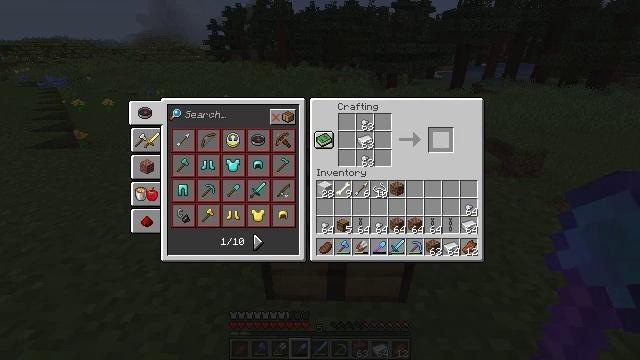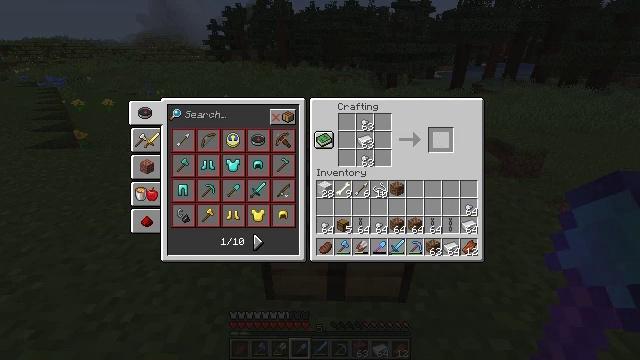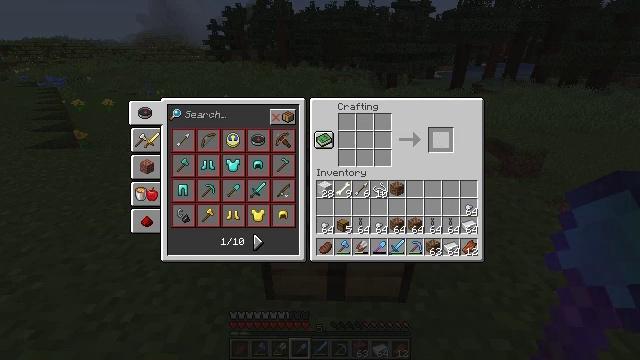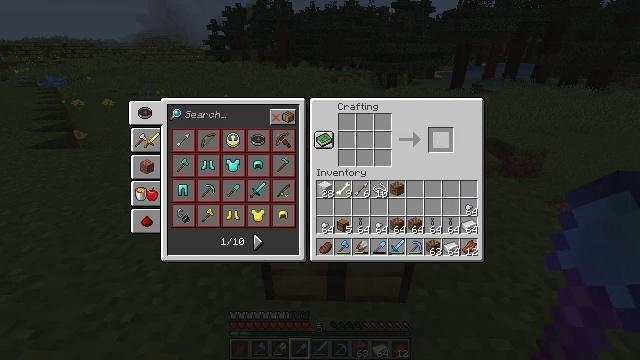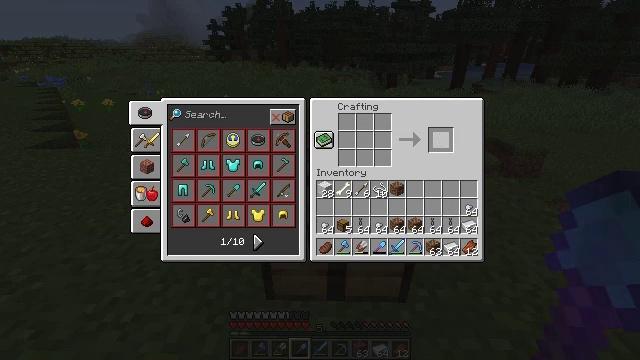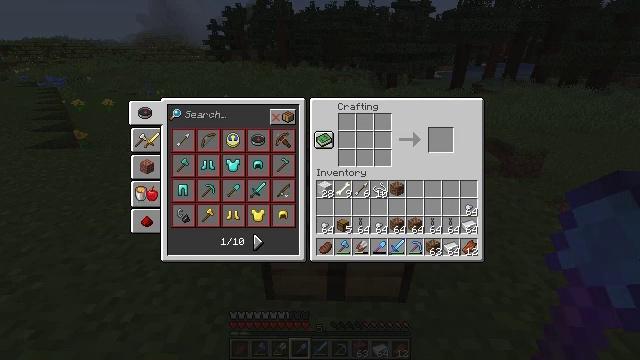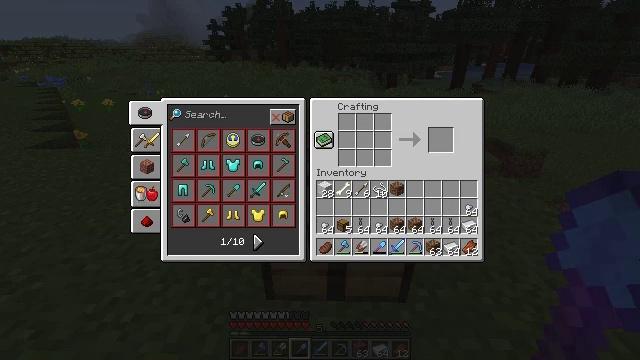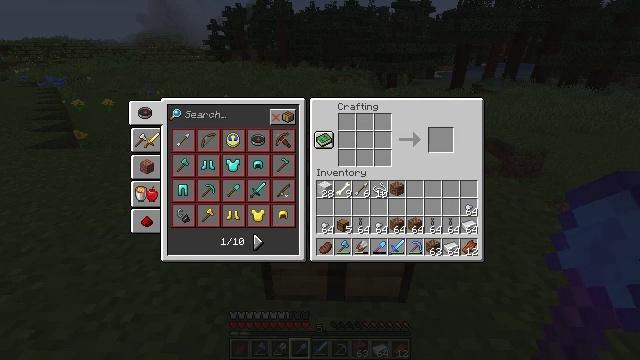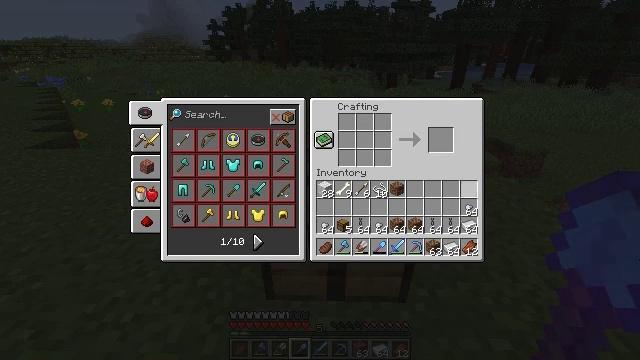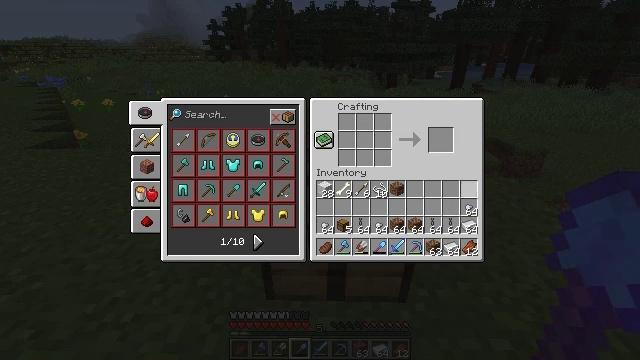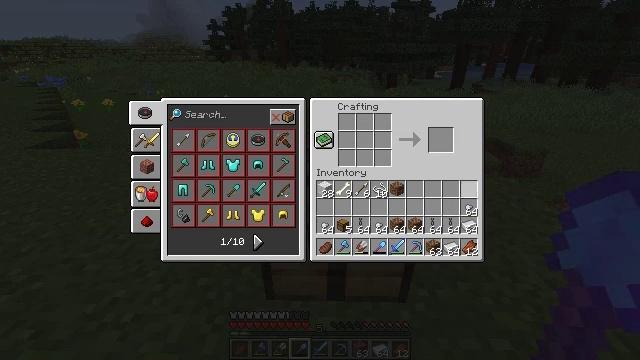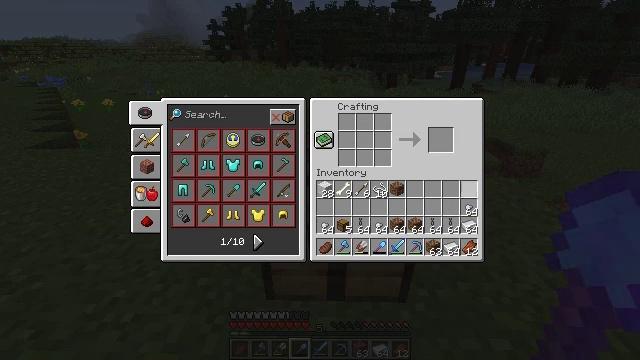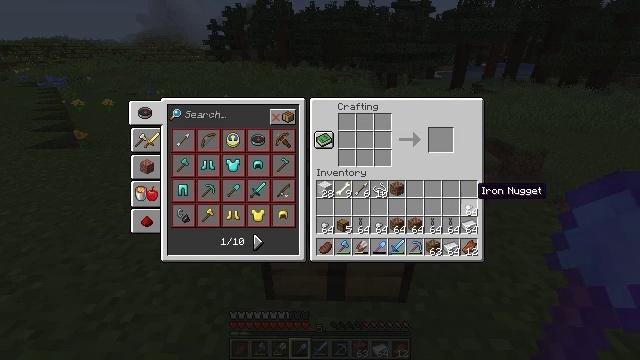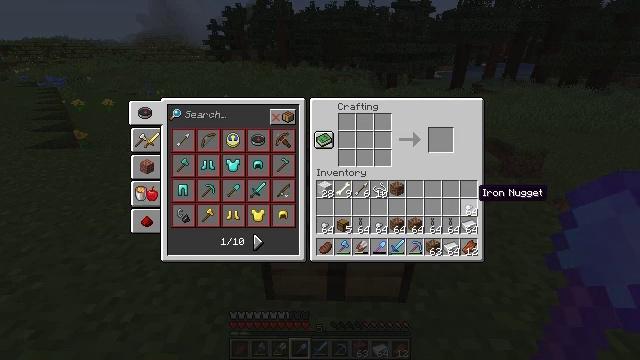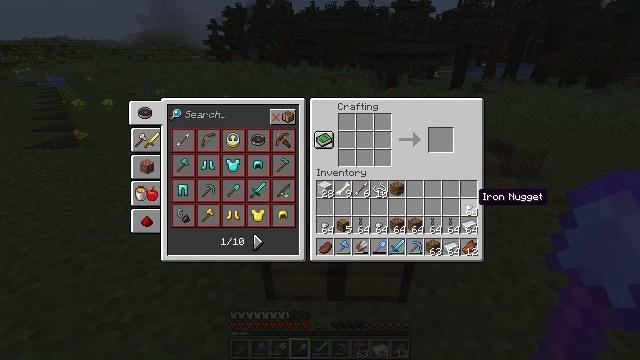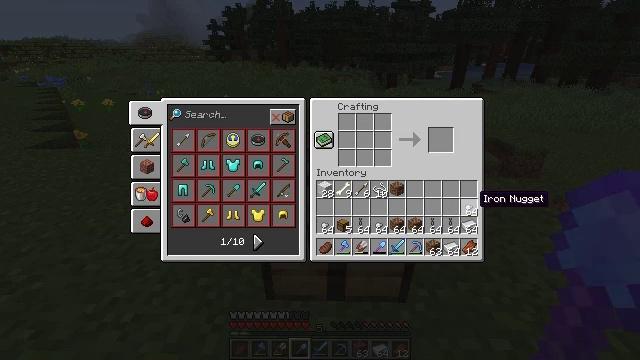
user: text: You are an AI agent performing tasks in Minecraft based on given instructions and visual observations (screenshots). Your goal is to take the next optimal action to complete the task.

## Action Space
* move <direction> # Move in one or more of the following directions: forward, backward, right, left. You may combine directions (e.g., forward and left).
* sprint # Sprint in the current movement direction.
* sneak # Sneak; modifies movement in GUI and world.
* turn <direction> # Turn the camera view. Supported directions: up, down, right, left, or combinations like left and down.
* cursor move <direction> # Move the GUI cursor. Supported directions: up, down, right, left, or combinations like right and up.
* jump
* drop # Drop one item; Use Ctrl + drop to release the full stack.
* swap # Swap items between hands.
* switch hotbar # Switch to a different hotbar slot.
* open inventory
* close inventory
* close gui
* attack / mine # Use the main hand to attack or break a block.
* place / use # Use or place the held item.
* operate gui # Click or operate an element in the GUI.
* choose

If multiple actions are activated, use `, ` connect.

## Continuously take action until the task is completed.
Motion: motion action
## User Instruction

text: Use the crafting table to create a chain.
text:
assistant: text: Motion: sneak
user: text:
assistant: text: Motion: sneak
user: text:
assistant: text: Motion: sneak
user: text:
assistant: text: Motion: sneak
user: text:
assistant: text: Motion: sneak, cursor move down
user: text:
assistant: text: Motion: sneak, cursor move right and down
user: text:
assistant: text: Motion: sneak, cursor move right and down
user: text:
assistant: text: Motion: cursor move right and down
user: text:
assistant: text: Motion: no_op
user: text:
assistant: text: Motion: no_op
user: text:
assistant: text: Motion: no_op
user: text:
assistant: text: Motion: no_op
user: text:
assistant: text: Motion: no_op
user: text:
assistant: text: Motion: no_op
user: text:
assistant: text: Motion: no_op
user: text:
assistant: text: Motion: no_op
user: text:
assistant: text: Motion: no_op
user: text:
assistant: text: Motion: no_op
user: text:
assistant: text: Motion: no_op
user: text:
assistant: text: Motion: no_op
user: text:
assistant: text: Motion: no_op
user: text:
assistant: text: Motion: no_op
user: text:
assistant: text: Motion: no_op
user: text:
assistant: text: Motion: no_op
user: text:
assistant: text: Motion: no_op
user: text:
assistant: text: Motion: operate gui
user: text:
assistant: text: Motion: operate gui
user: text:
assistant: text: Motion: operate gui
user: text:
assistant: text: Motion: cursor move up
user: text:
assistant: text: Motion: cursor move left and up